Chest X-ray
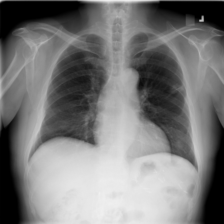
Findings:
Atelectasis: negative
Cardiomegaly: negative
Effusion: negative
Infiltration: negative
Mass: negative
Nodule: negative
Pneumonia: negative
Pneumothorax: negative
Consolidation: negative
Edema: negative
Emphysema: negative
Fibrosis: negative
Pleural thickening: negative
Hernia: negative